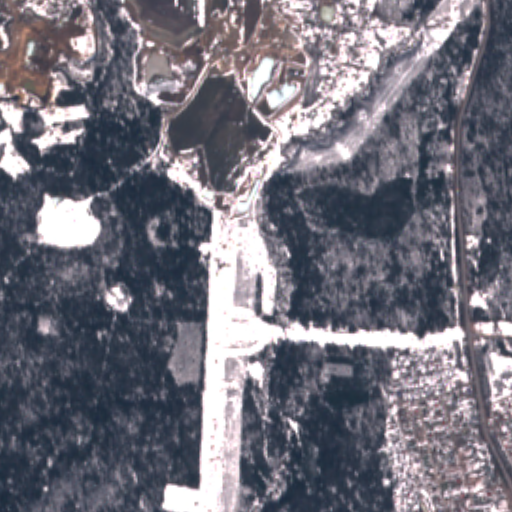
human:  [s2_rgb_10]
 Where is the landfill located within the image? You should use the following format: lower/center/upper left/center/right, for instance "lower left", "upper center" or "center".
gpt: The landfill is located in the upper left of the image.
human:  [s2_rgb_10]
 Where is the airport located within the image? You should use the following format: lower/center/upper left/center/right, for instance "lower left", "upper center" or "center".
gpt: There is no airport in the image.